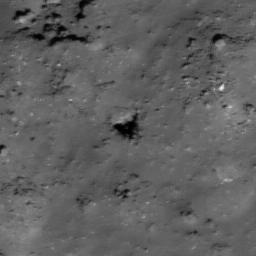
Pit: Tharp 5
Host crater: Tharp
Host type: impact_melt
Lunar coordinates: latitude -30.611, longitude 145.72